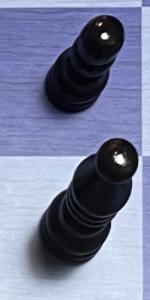
Label: Bishop_Black